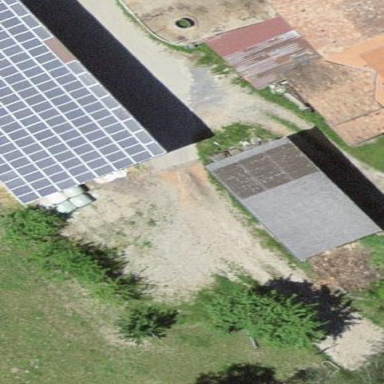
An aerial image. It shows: Shed.